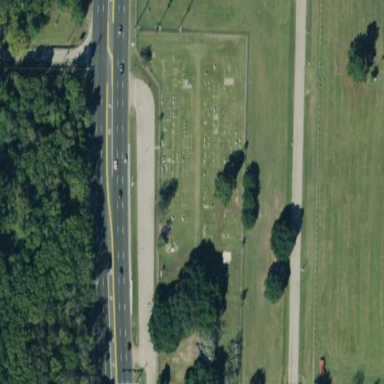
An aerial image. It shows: Cemetery.